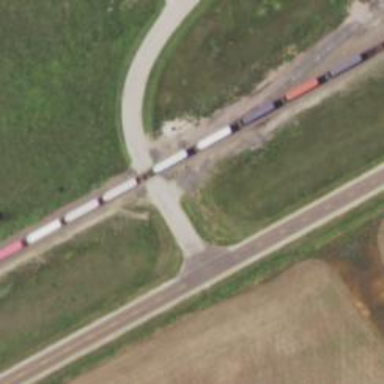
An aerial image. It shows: Railway track.